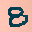
Label: 8